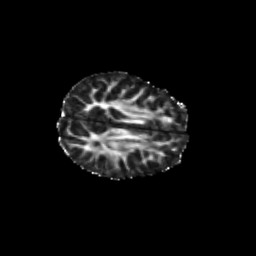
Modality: FA
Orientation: axial
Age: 8
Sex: female
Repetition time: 9.512 s
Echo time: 0.089 s